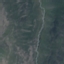
Land use / land cover class: HerbaceousVegetation